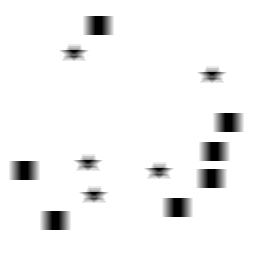
Squares: 7
Triangles: 0
Stars: 5
Total shapes: 12